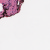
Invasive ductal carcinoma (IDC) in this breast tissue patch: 0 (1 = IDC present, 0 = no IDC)